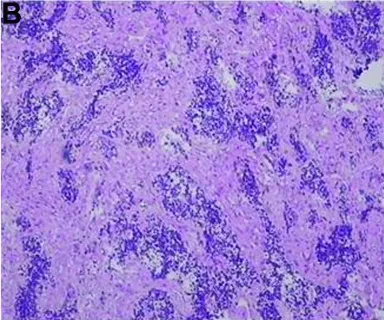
Cancer cell types of melanotic neuroectodermal tumor of infancy in the fibrous connective tissue. Nested small round cells (magnification, x400) (stain, hematoxylin and eosin).
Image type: pathology (h&e)